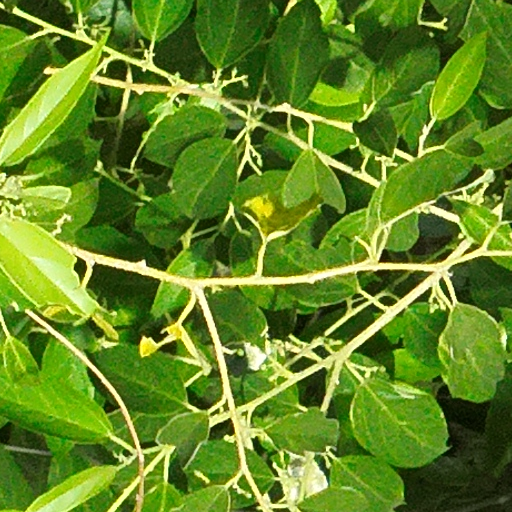
Species: Quararibea asterolepis
GBIF accepted scientific name: Quararibea asterolepis
Crown area (m\u00b2): 117.252